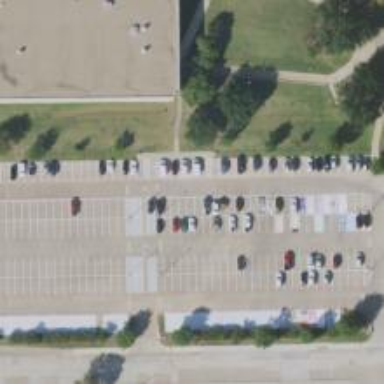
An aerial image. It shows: Parking space.